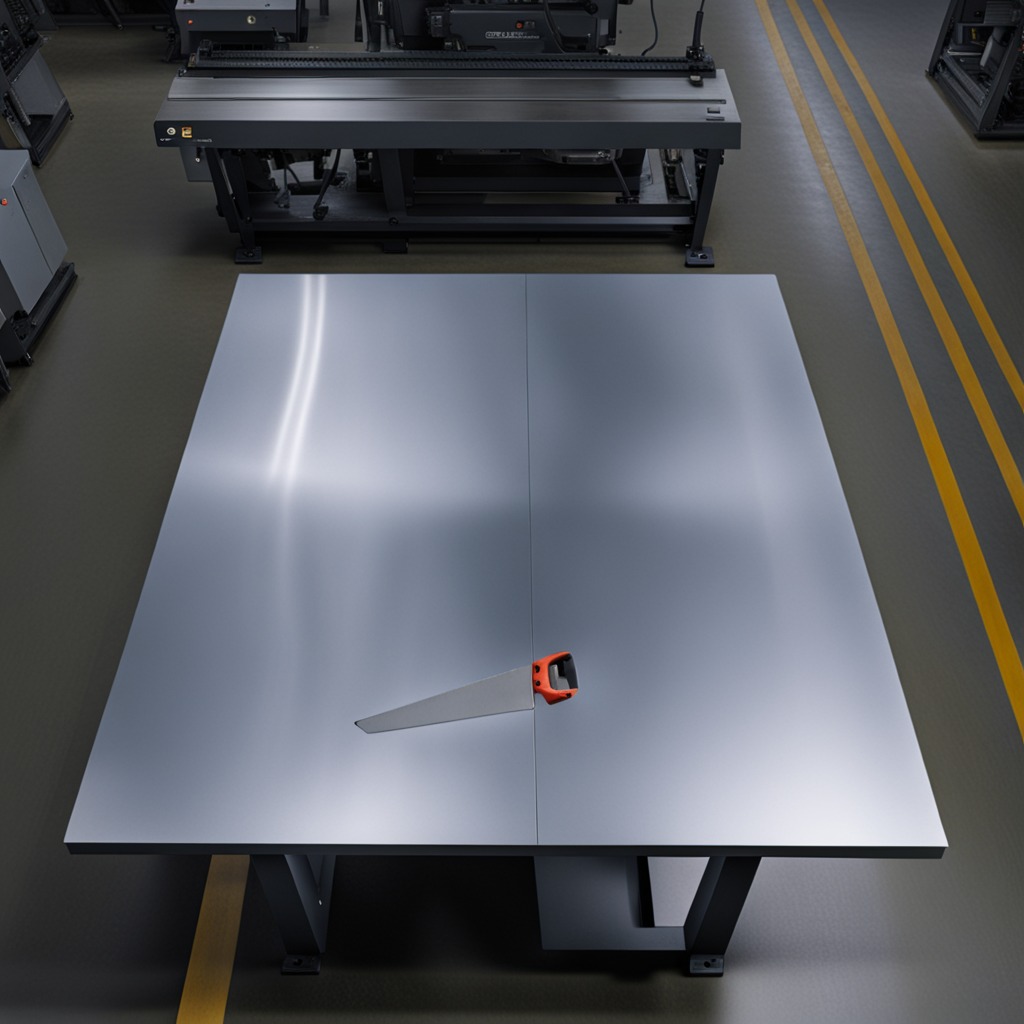
A handheld metal saw lies on the tabletop.